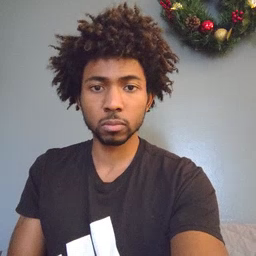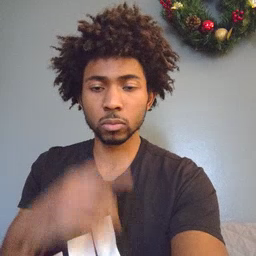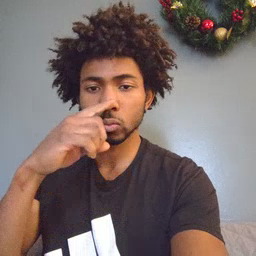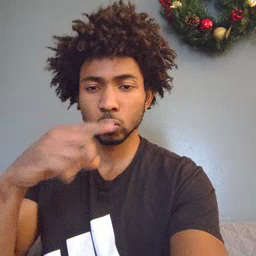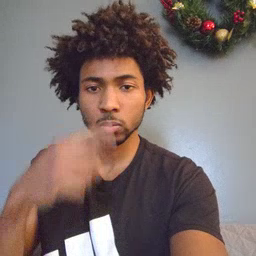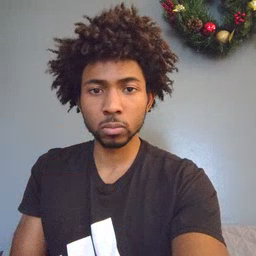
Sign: noisy